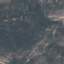
Land use / land cover class: HerbaceousVegetation